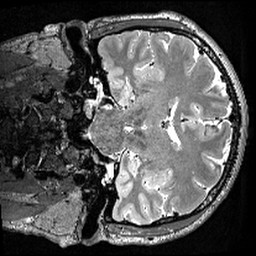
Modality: T2w
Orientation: coronal
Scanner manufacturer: siemens
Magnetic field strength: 3 T
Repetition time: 3 s
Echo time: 0.418 s